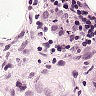
Metastatic tissue present: no